Question: I wonder if there is a tutorial or example code how the effect below achieved in Android, or if someone published an adapter already for this... Basically based on the number of results returned the screen is populated with boxes, and as the finger swipes down more boxes will load on demand until the results run out.

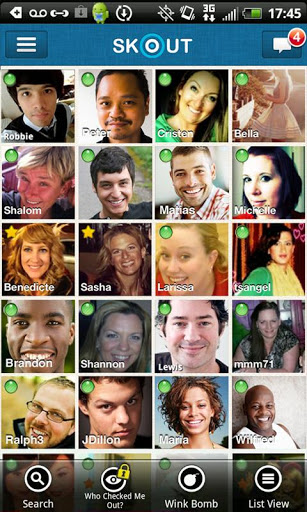
Answer: This is a <URL> is a custom ListView example of the same. You can implement your own custom GridView similar to this.